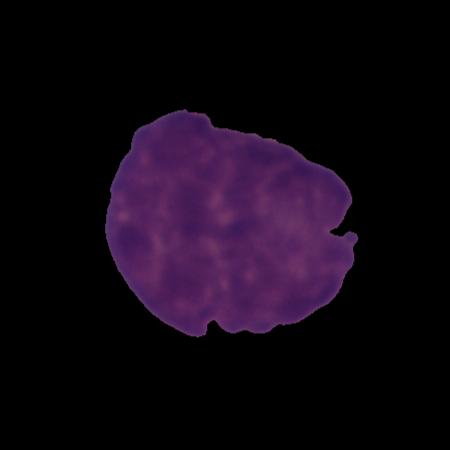
Label: cancer